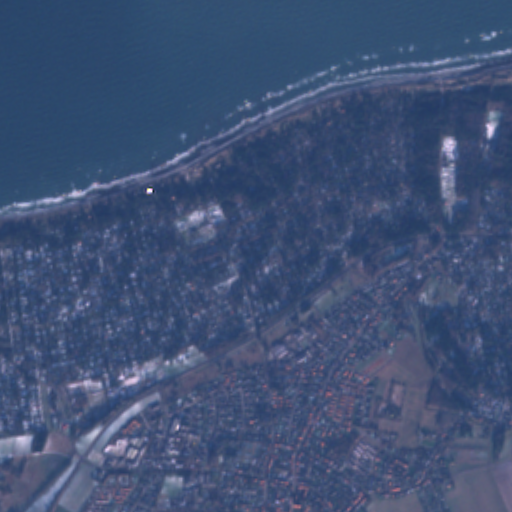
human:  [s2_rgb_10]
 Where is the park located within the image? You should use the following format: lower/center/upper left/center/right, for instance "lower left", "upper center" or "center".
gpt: The park is located in the lower center of the image.
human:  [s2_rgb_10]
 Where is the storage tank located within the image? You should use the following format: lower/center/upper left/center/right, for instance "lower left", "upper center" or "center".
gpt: The storage tank is located in the lower center of the image.
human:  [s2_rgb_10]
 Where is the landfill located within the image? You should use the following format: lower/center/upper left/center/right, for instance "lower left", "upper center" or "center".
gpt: There is no landfill in the image.